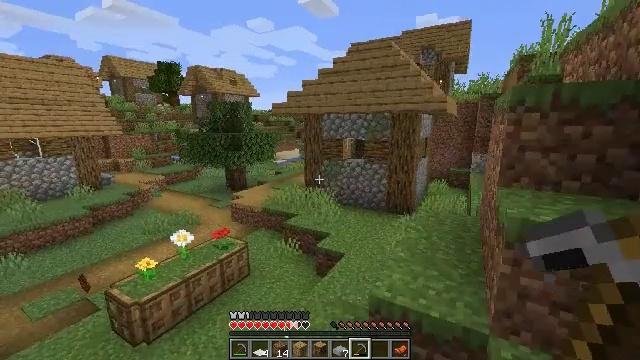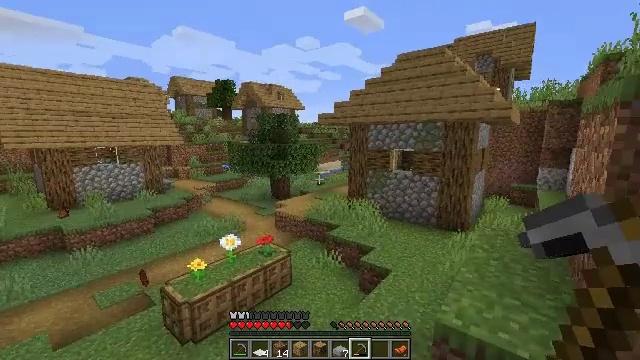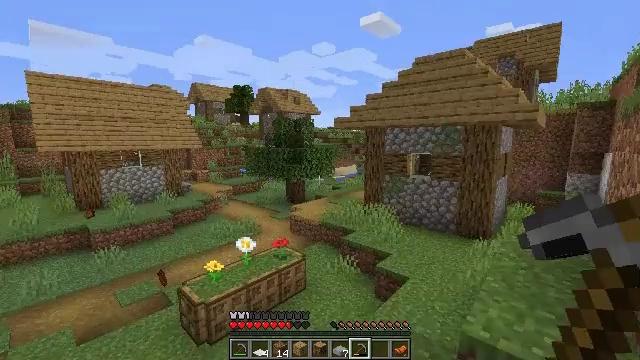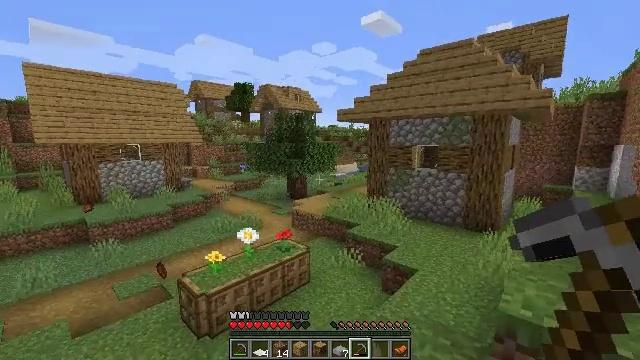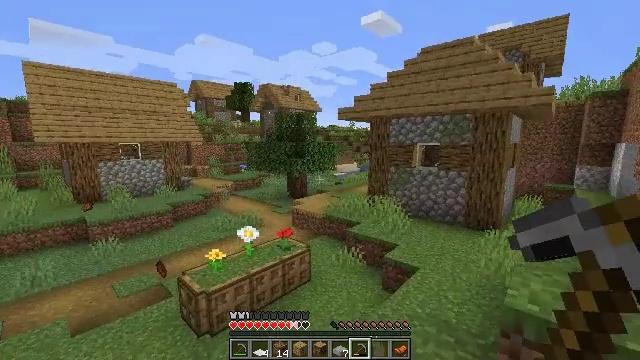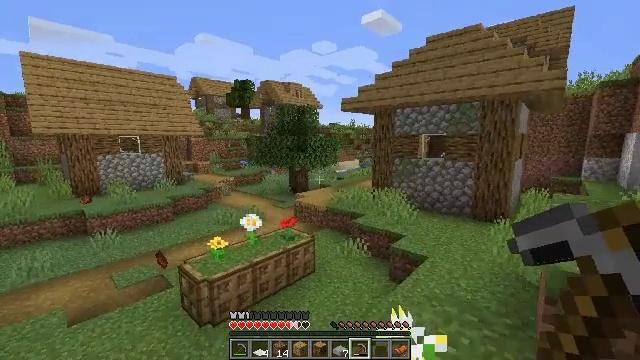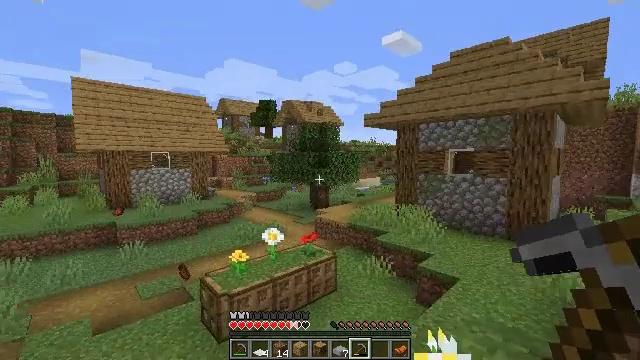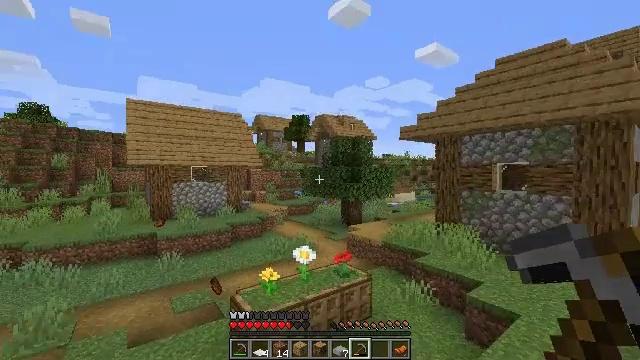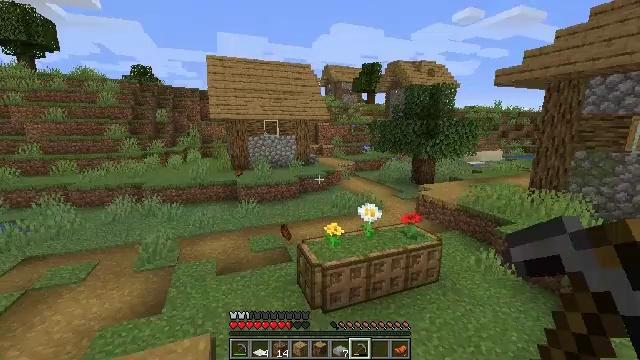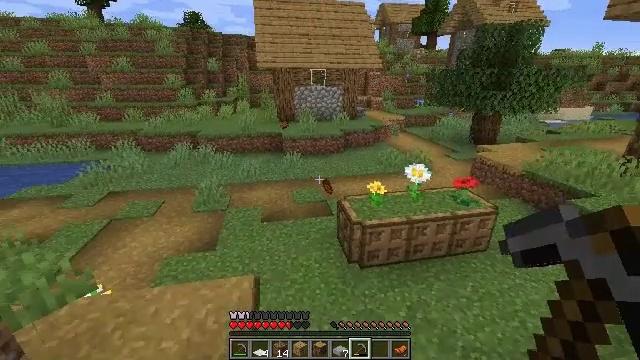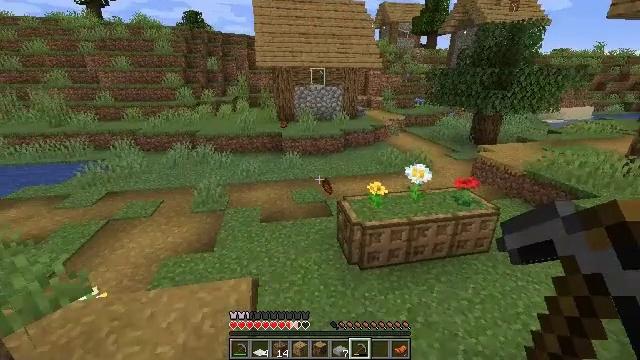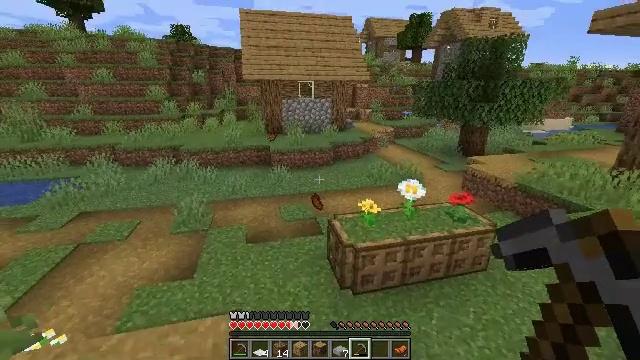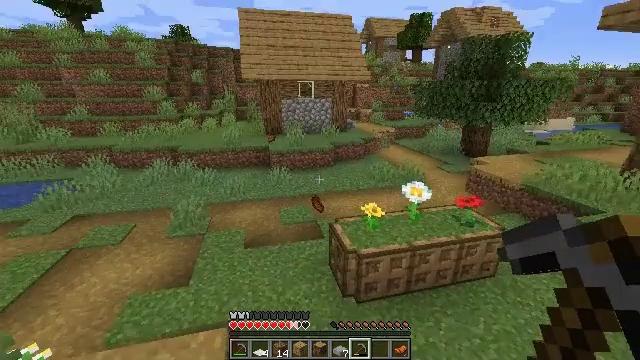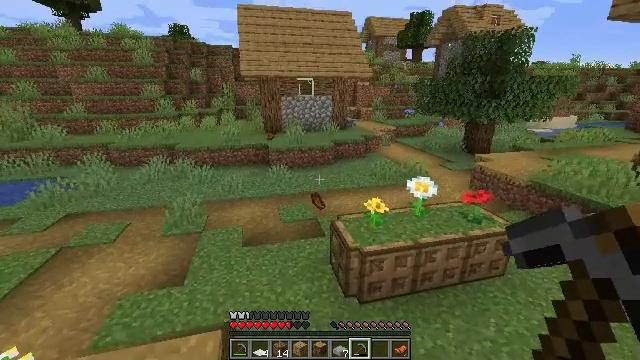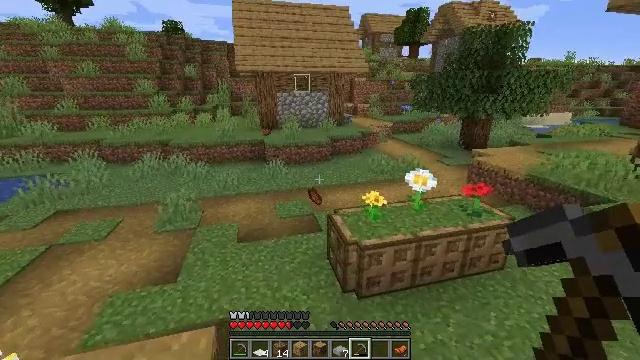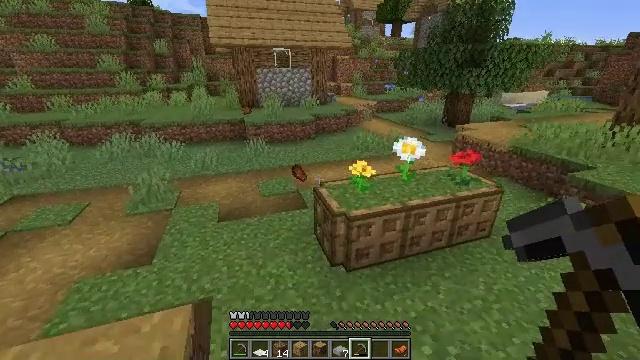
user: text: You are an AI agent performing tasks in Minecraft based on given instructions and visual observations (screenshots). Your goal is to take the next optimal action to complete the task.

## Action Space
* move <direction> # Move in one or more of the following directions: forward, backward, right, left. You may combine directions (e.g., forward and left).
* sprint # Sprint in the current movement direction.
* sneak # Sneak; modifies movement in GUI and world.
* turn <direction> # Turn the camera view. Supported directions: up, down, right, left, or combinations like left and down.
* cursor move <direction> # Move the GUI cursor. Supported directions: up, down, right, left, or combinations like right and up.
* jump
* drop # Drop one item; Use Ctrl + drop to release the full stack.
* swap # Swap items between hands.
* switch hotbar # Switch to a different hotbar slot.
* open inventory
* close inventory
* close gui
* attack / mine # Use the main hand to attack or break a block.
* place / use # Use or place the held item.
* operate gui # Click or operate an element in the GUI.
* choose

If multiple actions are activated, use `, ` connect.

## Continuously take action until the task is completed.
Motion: motion action
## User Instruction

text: Gather some oak stairs for reuse.
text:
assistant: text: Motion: move forward and move left, turn left and up
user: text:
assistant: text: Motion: move forward and move left, turn left and up
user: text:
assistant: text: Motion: move forward and move left
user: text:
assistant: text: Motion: move forward and move left
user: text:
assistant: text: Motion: move forward and move left
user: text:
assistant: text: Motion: move forward, turn left and up
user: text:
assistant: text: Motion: move forward, turn left and up
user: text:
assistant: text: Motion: move forward, turn left and down
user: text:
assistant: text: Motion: move forward, turn left and down
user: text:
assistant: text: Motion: move forward
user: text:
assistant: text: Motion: move forward, turn right and up
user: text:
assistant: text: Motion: move forward
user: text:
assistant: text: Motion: move forward
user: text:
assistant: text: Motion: move forward
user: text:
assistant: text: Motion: move forward, turn right and down
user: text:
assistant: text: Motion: move forward
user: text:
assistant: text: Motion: move forward
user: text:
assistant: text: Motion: move forward
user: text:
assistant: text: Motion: move forward
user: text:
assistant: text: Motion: move forward
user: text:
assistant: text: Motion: move forward, turn right and down
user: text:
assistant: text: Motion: move forward, turn right and down
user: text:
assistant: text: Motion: move forward, turn right and down
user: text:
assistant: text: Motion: move forward, turn right, jump
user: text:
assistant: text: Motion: move forward, jump
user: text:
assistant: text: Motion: move forward, jump
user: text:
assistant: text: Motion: move forward, jump
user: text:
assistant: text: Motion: move forward, jump
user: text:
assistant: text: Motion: move forward, jump
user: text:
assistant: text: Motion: move forward, jump